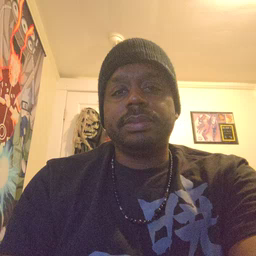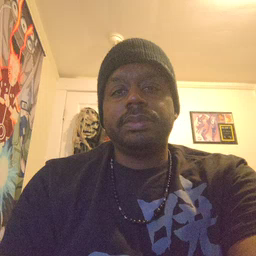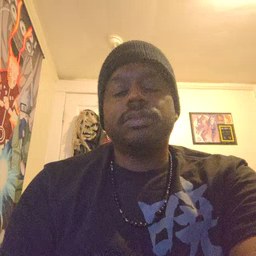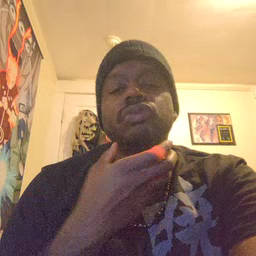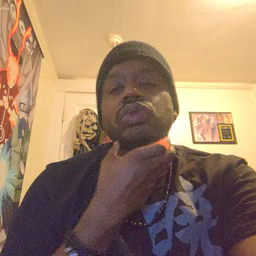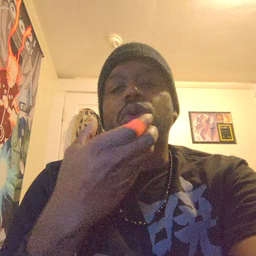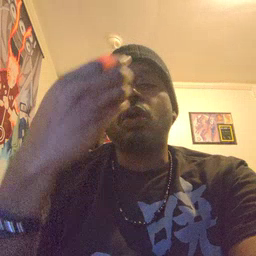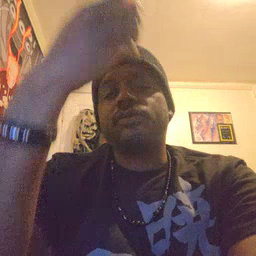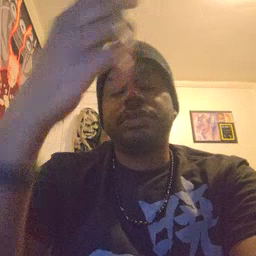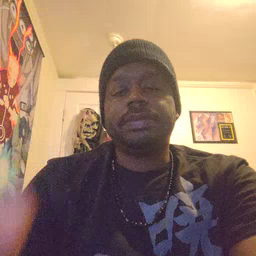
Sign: giraffe